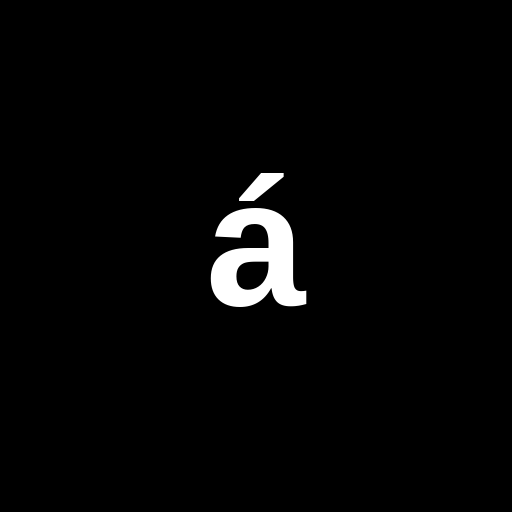
Character: á
Unicode: U+00E1 (LATIN SMALL LETTER A WITH ACUTE)